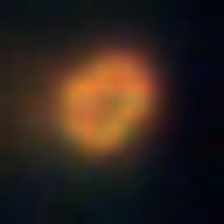
Taxon: NanoPlankton
Group: Other